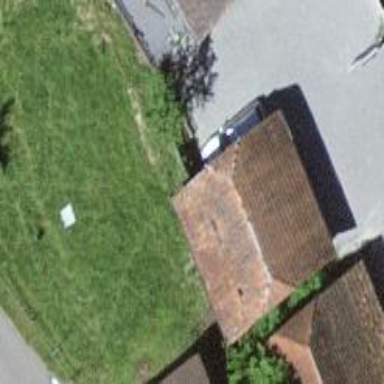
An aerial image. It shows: Garage.